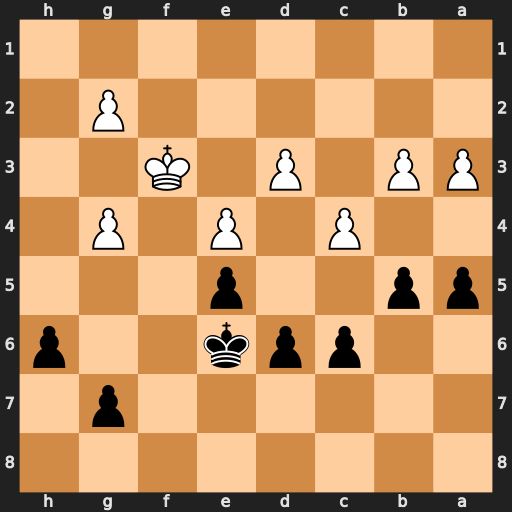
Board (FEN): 8/6p1/2ppk2p/pp2p3/2P1P1P1/PP1P1K2/6P1/8
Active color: b
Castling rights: -
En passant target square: -
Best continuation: Kf6 Kg3 Kg5 cxb5 cxb5